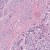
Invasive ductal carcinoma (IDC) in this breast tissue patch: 1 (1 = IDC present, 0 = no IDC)